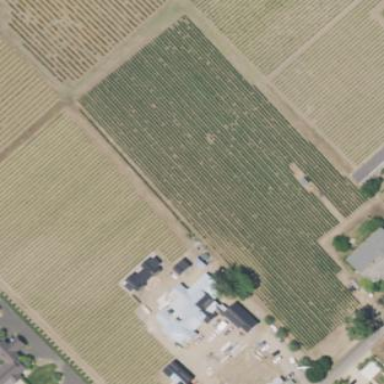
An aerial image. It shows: Vineyard with wine grapes as the main crop.